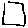
Label: square